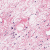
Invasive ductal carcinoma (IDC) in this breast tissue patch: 0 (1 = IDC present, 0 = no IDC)